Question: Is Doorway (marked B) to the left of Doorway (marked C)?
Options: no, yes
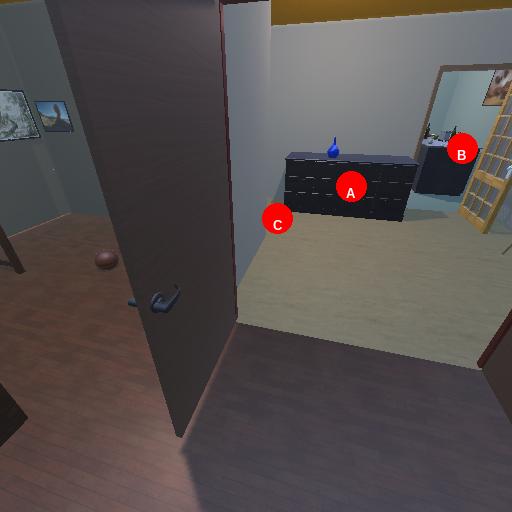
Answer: no